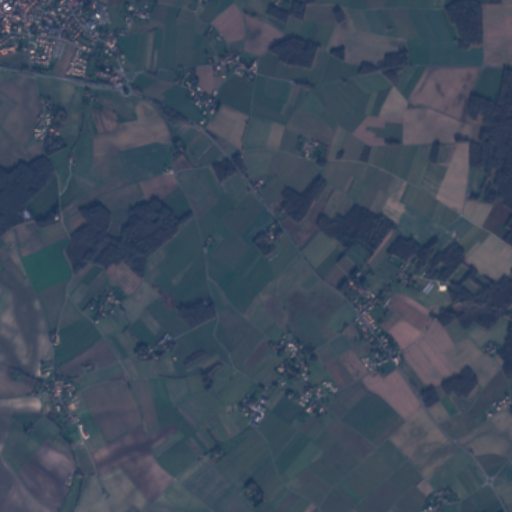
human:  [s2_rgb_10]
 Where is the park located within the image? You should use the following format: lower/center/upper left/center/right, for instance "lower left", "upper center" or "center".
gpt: The park is located in the upper left of the image.
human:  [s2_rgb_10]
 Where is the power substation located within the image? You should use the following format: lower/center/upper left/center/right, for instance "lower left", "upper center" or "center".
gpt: The power substation is located in the upper left of the image.
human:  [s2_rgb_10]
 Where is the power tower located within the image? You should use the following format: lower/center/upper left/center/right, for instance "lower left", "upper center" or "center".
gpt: The power tower is located in the upper center of the image.
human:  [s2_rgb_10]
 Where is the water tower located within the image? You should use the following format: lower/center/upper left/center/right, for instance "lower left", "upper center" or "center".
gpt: The water tower is located in the center left of the image.
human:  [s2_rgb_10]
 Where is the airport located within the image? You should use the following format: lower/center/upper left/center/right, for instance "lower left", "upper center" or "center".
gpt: There is no airport in the image.